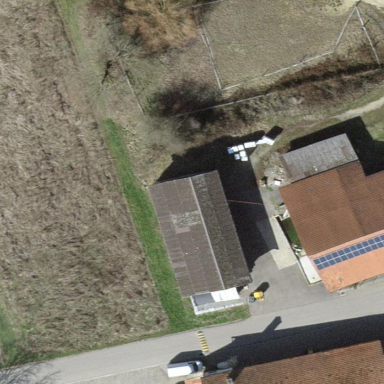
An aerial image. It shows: Shed building.